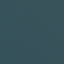
Label: SeaLake